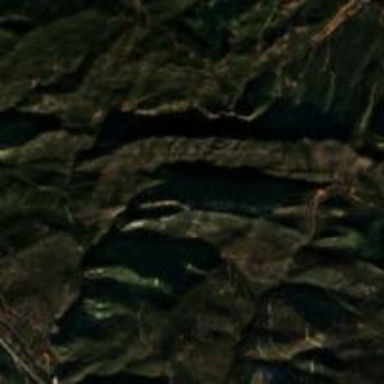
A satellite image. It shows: Natural ridge in the landscape.